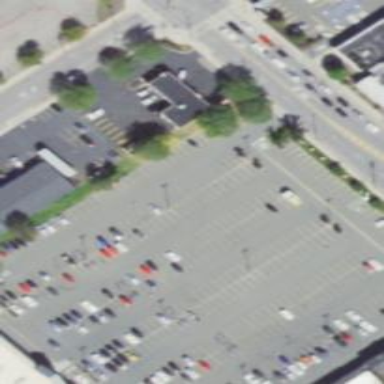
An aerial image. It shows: Parking area.